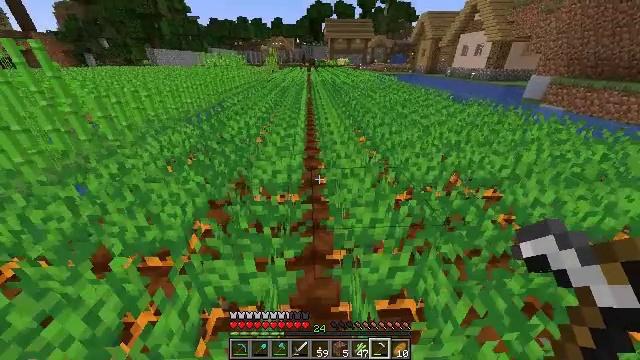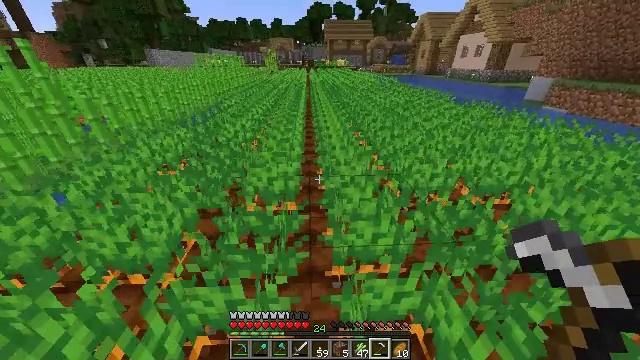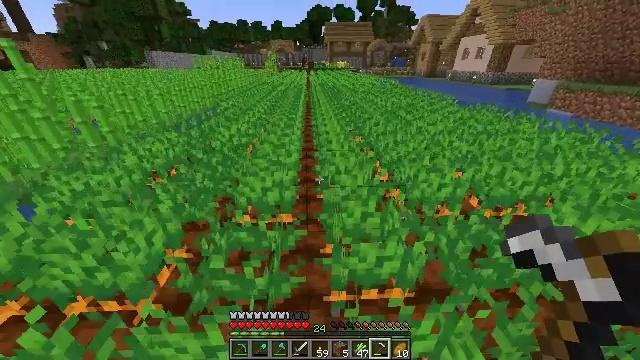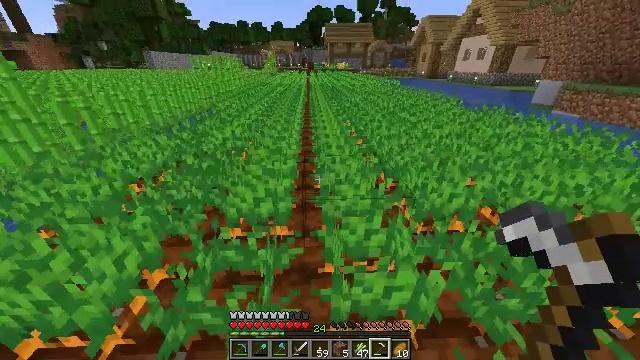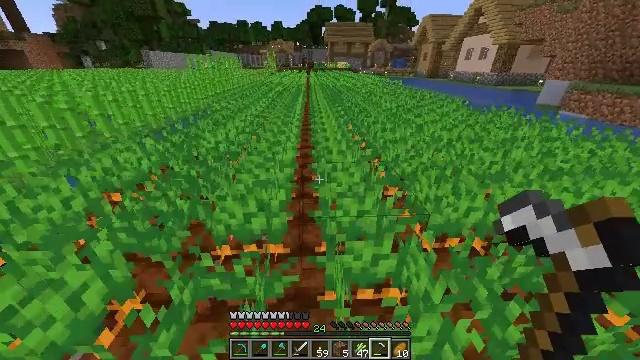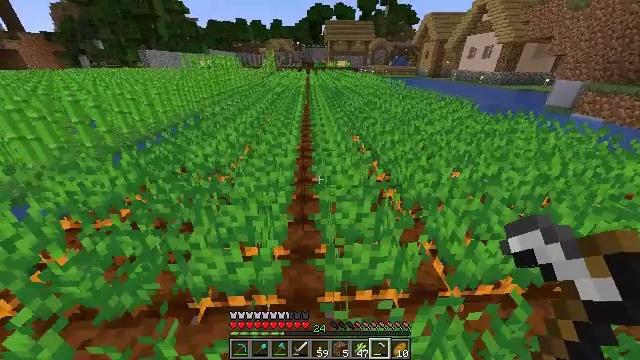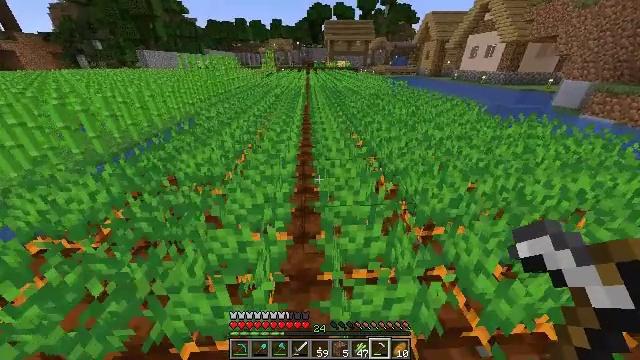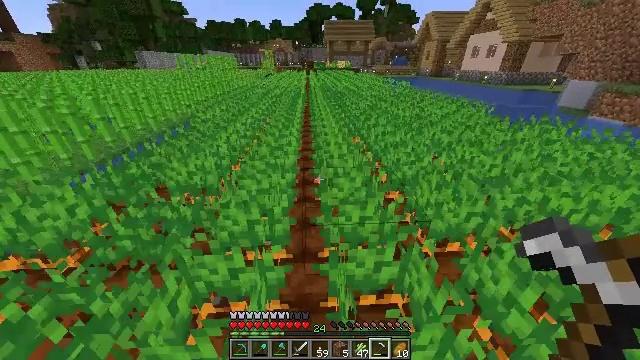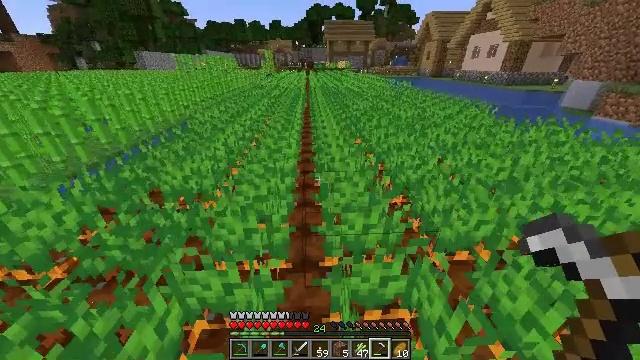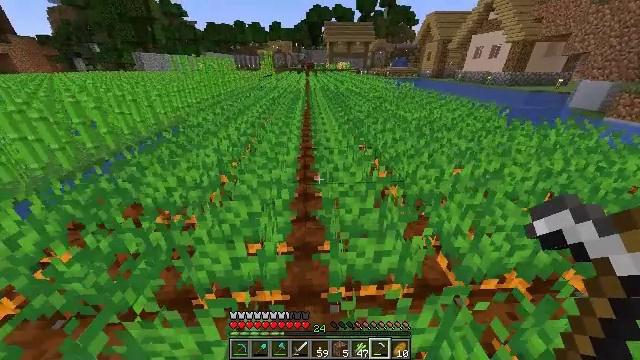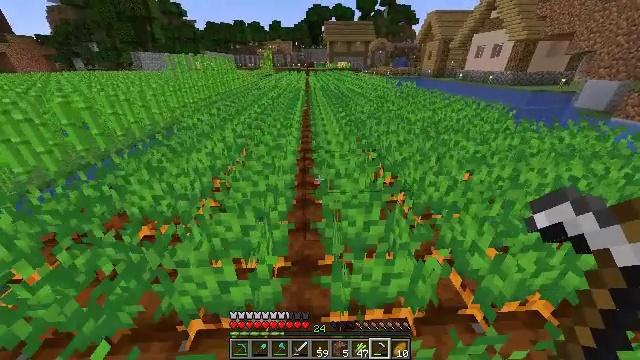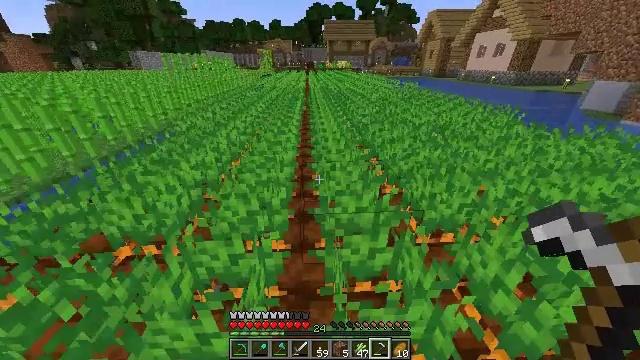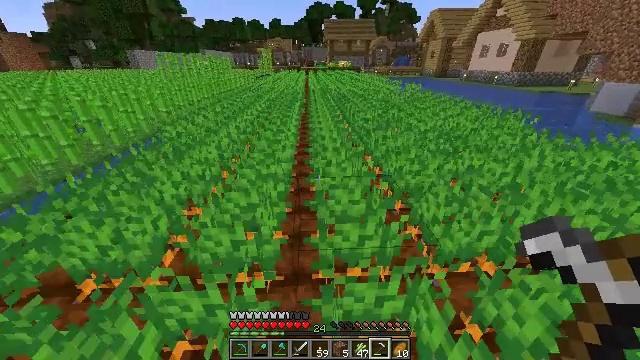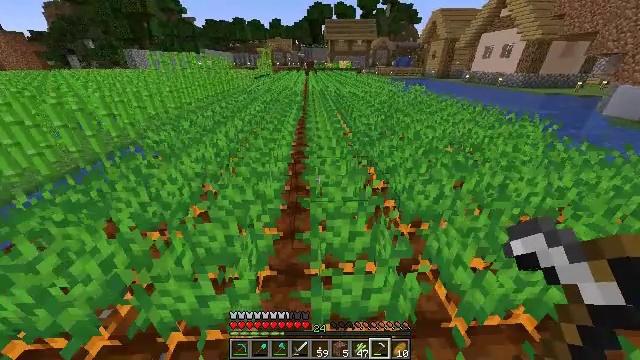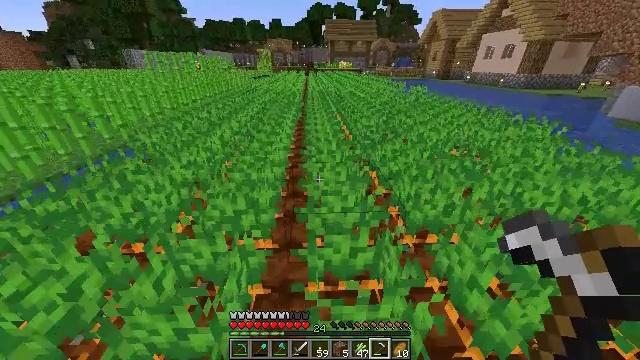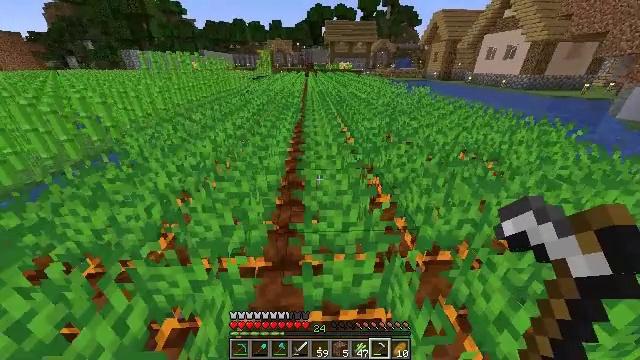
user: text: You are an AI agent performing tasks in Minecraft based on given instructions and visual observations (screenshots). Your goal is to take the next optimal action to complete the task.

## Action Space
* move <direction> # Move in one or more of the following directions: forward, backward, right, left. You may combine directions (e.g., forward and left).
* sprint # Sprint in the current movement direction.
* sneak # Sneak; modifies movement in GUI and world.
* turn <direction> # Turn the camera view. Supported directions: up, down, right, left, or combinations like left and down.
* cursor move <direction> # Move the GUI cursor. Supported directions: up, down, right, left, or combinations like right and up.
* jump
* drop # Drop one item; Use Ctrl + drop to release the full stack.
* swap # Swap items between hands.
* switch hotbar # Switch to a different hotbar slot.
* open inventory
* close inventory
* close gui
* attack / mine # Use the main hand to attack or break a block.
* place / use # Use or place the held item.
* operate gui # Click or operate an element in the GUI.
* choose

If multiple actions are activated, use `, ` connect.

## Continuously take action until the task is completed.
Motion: motion action
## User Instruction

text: Open the crafting table to make paper.
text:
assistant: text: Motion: move forward, sprint
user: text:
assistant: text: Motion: move forward, sprint
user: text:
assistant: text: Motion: move forward, sprint
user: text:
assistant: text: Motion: move forward, sprint
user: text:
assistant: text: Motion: move forward, sprint
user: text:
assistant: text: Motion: move forward, sprint
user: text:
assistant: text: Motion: move forward, sprint
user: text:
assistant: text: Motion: move forward, sprint
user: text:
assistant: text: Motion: move forward, sprint
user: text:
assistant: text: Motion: move forward, sprint
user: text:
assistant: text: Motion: move forward, sprint
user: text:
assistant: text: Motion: move forward, sprint
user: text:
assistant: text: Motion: move forward, sprint
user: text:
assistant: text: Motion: move forward, sprint
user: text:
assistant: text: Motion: move forward, sprint
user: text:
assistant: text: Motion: move forward, sprint
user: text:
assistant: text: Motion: move forward, sprint
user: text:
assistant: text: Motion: move forward, sprint
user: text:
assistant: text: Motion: move forward, sprint
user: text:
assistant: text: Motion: move forward, sprint
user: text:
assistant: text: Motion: move forward, sprint
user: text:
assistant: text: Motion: move forward, sprint
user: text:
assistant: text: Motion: move forward, sprint
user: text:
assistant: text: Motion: move forward, sprint
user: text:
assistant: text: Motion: move forward, sprint
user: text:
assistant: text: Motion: move forward, sprint
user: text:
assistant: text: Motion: move forward, sprint
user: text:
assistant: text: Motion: move forward, sprint
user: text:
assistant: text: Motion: move forward, sprint
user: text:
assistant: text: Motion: move forward, sprint